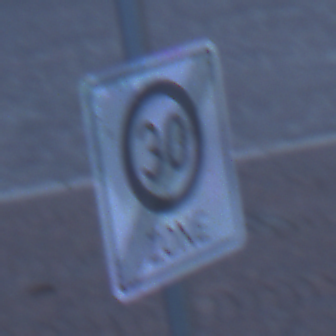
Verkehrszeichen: EndeZone30
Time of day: Dawn
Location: Outdoor (Urban)
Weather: PartlyCloudy
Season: NotSpecified
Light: Natural